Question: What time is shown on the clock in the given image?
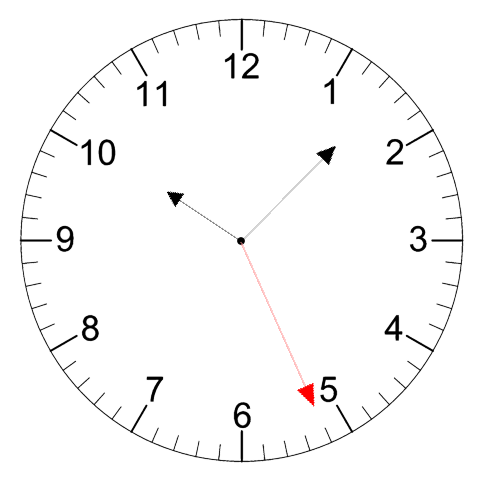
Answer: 10:07:26